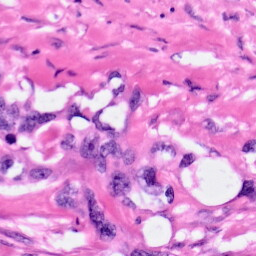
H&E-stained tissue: Pancreatic